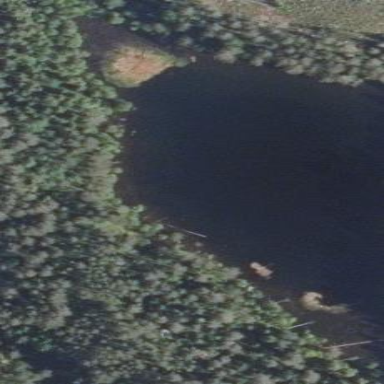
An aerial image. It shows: Serene lake surrounded by nature.